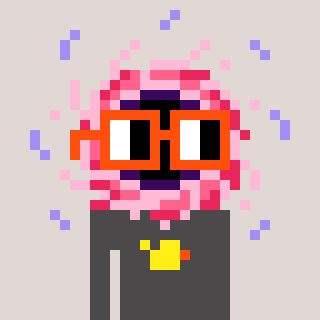
a pixel art character with square orange glasses, a blackhole-shaped head and a grayscale-colored body on a warm background